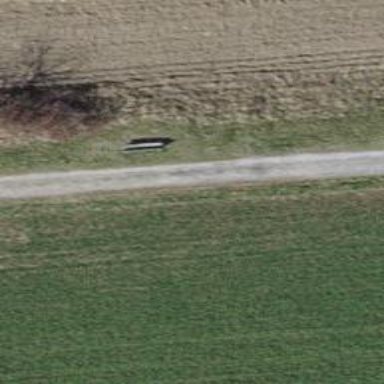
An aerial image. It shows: Bench for seating.